Field crop: maize
Growth stage: 1
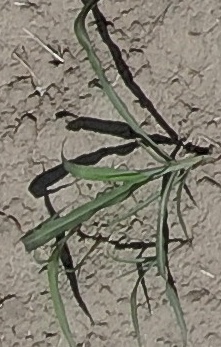
Species: sorghum